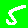
Digit: 5